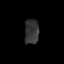
Tissue: skin
Cell type: Epithelial cells
Senescence score: 0.18
Nuclear area (px): 349
Mean DAPI intensity: 52.822